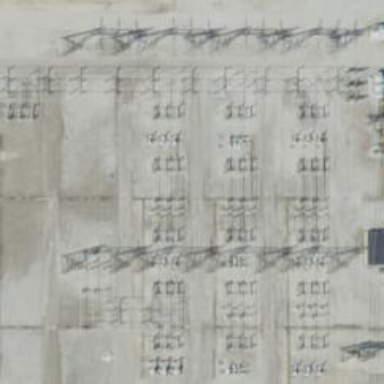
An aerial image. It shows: Switch used for power control.